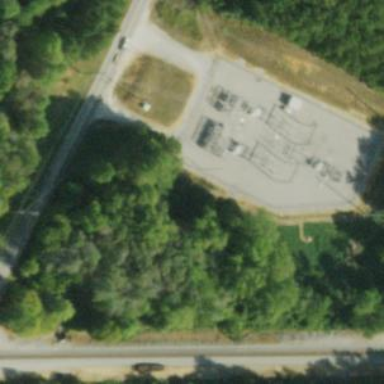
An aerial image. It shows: Distribution level power substation surrounded by fence.